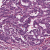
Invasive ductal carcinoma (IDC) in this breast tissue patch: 1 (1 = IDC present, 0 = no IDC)